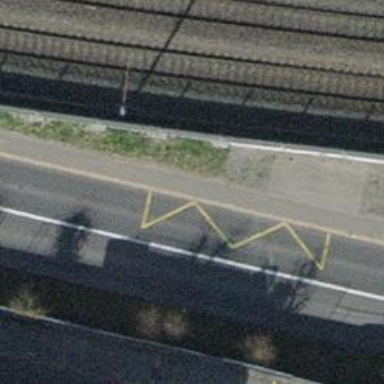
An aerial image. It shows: Public transport stop position.